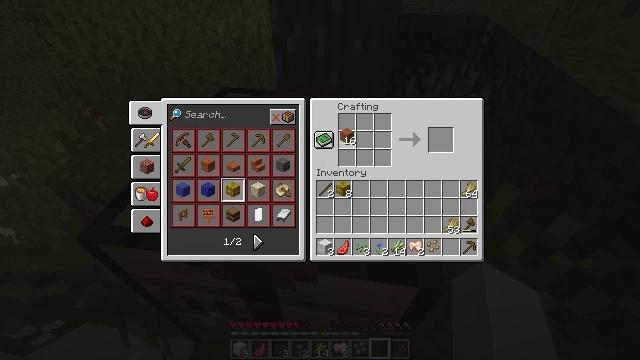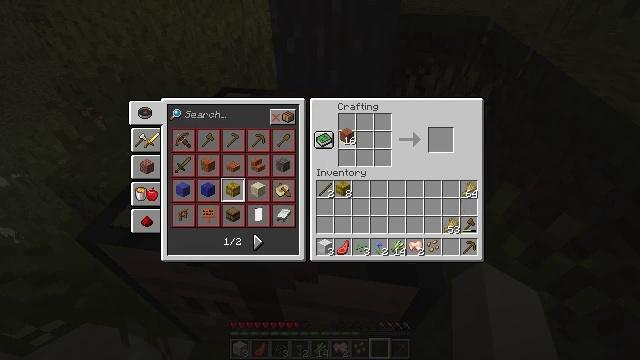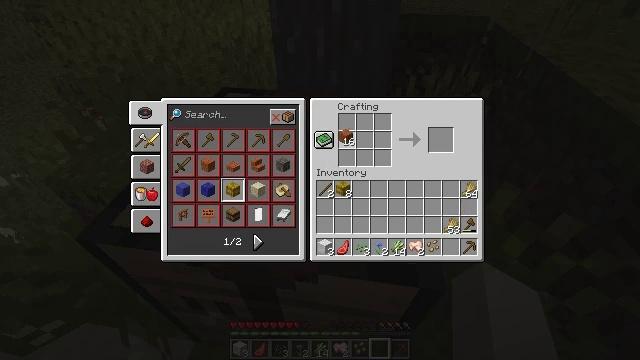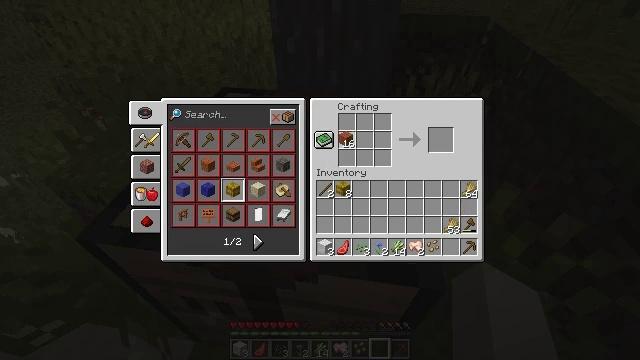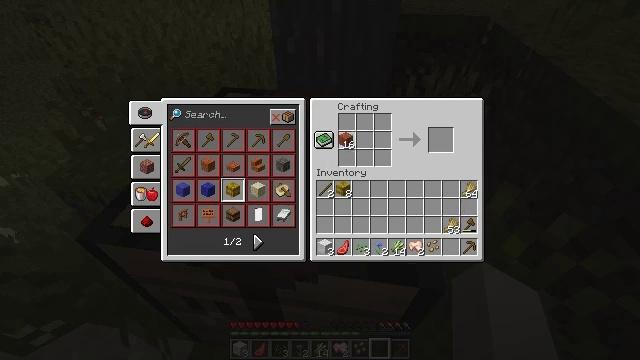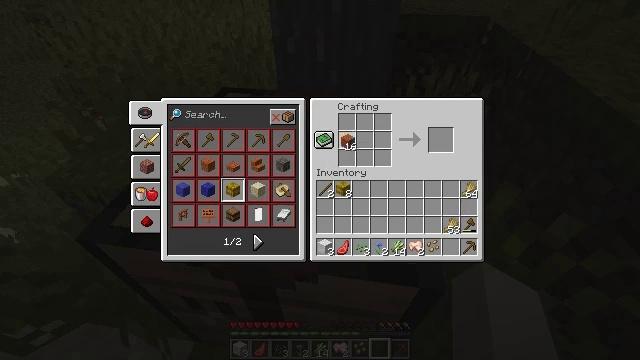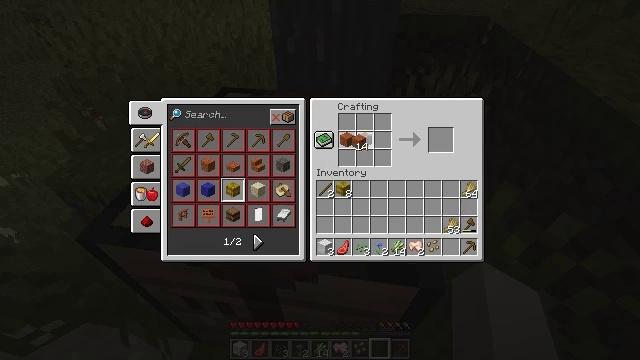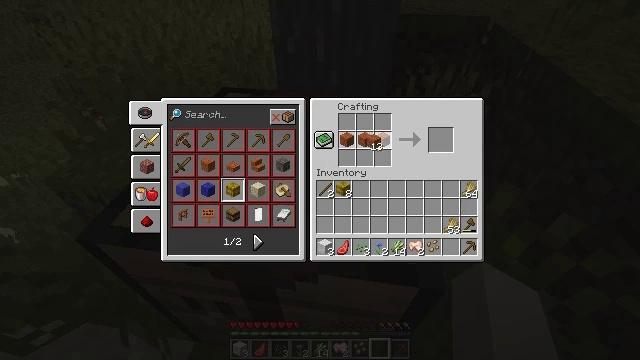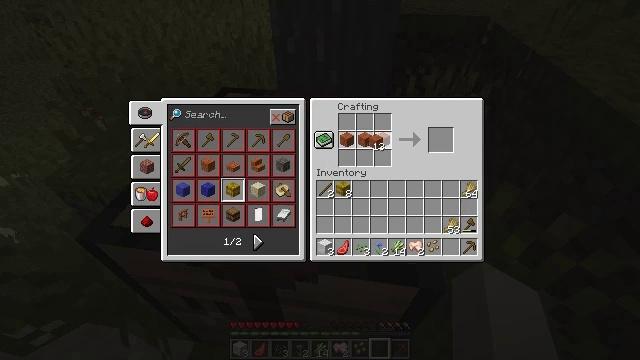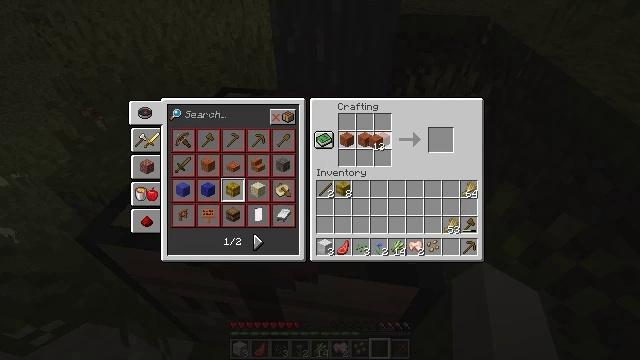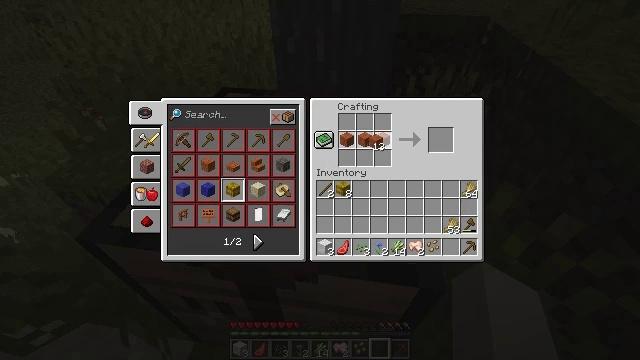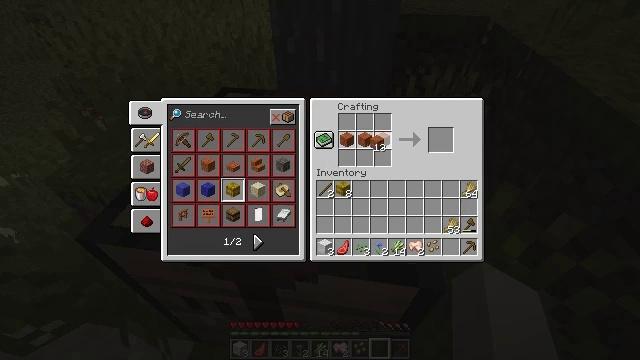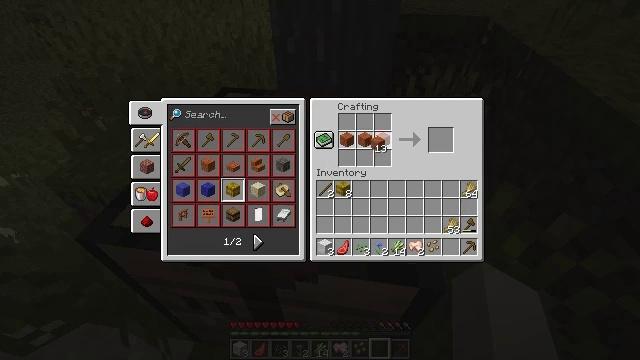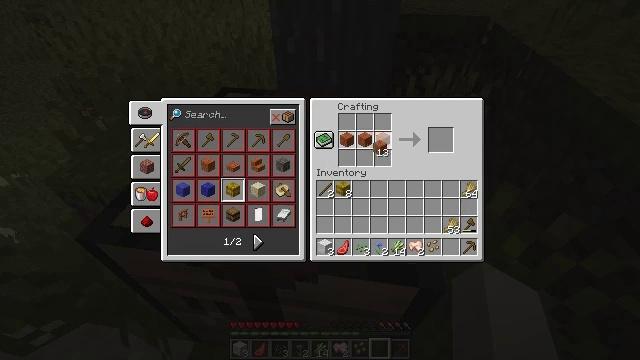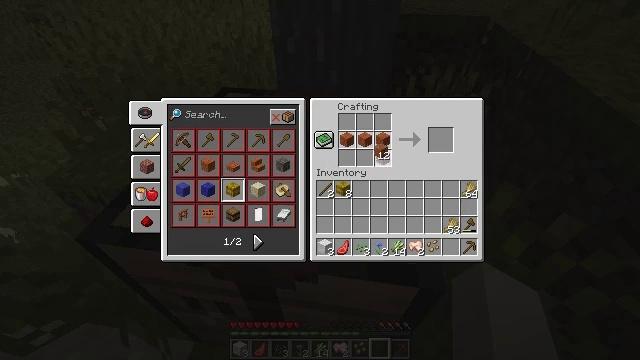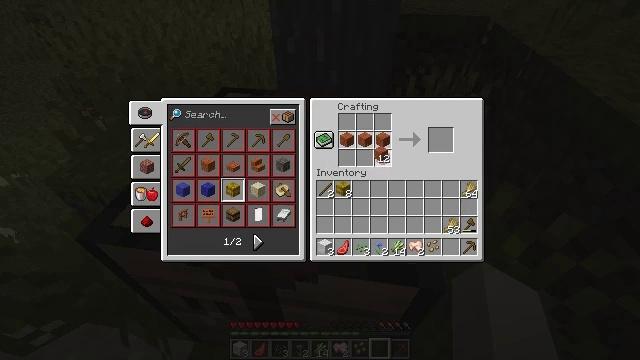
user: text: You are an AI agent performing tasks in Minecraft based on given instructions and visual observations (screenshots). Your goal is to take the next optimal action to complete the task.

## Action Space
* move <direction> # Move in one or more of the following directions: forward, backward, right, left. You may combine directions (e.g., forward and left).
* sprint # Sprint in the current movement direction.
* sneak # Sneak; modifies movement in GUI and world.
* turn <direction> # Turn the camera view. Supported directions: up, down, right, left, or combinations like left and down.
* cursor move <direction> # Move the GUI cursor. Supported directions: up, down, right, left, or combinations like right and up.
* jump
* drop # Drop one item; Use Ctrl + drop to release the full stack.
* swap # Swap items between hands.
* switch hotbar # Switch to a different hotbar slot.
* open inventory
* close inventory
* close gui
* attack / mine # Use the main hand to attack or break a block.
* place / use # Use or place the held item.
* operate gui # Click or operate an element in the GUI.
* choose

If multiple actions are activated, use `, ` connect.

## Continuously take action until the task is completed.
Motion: motion action
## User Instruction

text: Interact with the crafting table to obtain the acacia boat.
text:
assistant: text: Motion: no_op
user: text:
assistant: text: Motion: no_op
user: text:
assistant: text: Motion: no_op
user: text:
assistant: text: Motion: use / place
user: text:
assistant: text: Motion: use / place
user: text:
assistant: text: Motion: turn right, use / place
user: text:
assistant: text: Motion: turn right, use / place
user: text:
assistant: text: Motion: use / place
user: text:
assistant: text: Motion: use / place
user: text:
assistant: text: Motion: use / place
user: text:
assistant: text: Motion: use / place
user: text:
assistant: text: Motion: use / place
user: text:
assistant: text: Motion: use / place
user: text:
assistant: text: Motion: use / place
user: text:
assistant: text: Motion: use / place
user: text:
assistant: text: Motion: use / place
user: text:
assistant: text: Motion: use / place
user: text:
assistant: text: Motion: turn left, use / place
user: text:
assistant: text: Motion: turn left, use / place
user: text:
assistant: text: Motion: turn left, use / place
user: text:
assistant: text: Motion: use / place
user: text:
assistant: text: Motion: use / place
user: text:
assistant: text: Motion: use / place
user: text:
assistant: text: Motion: use / place
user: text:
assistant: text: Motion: use / place
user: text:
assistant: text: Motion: no_op
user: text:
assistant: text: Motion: turn right and down
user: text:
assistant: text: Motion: turn right and down
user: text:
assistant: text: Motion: turn right and down
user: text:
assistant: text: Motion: no_op